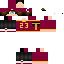
A male human skin with medium skin, wearing brown long hair dressed in a red hoodie and black pants, featuring a closed mouth.